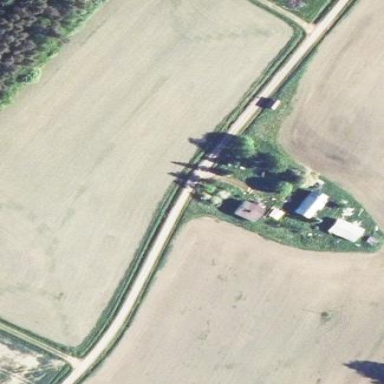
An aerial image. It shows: Farmyard area.